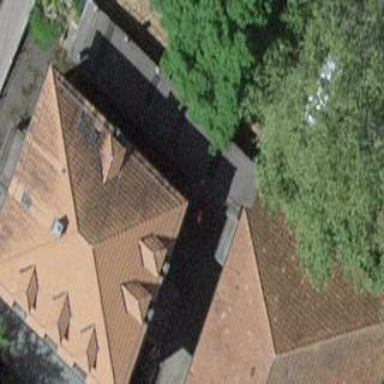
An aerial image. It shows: House with pyramidal roof shape.